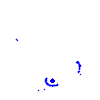
Particle: electron